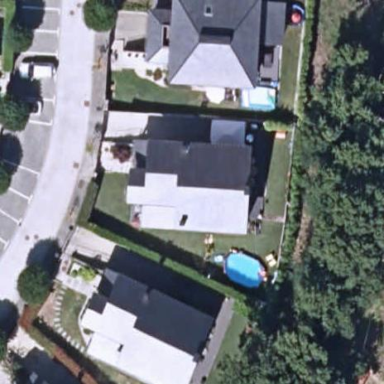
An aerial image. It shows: Simple house.